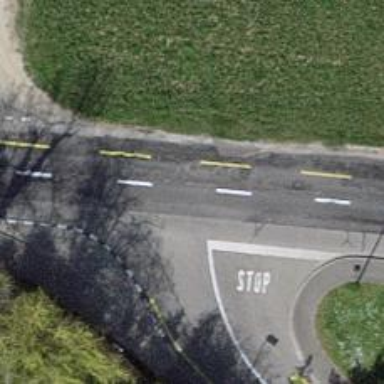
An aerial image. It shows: Tertiary road with cycle lane on the left.